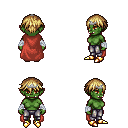
a pixel art fantasy rpg character, female body template, orc, green skin, maroon cape, metal pants, blonde short bangs hairstyle, silver tiara, white cloth bandages, gold boots, four views (front, back, left, right), 2x2 character sprite sheet, small pixel art, hard edges, no anti-aliasing